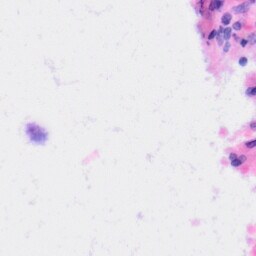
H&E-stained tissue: Liver